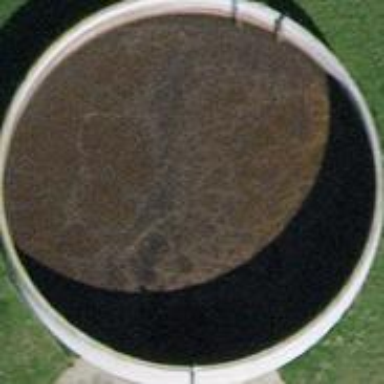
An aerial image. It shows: Storage tank with man-made structure.